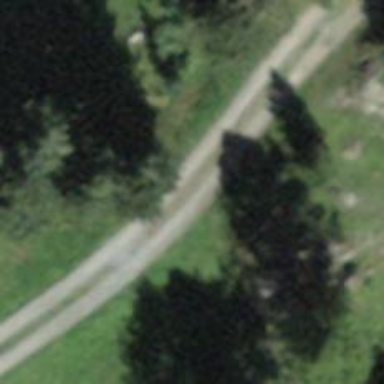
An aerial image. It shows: Service road with fine gravel surface.